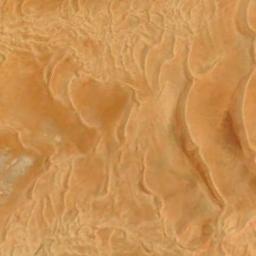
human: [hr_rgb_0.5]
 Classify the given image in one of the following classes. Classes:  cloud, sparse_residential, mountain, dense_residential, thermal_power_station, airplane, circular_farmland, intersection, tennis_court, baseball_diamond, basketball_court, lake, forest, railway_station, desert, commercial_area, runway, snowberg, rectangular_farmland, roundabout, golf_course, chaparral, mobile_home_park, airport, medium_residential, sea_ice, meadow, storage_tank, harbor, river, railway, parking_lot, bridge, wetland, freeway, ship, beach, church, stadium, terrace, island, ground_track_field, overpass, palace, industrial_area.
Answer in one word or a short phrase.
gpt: desert